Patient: sex M, age 32
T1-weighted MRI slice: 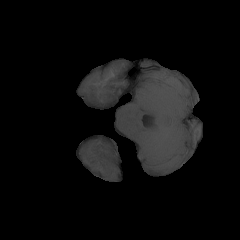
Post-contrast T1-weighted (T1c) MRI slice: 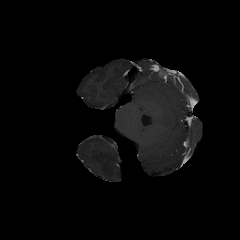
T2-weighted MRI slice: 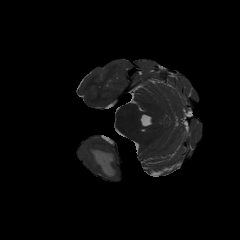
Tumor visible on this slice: yes
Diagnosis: Astrocytoma, IDH-mutant
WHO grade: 2